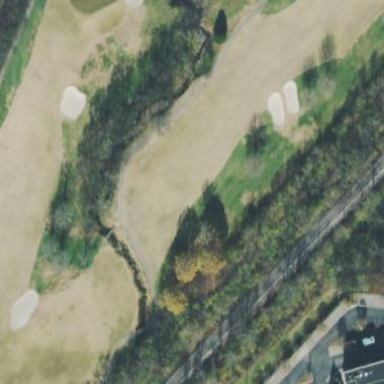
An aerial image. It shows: Scenic view of water hazard on golf course. The natural water feature adds beauty to the landscape.